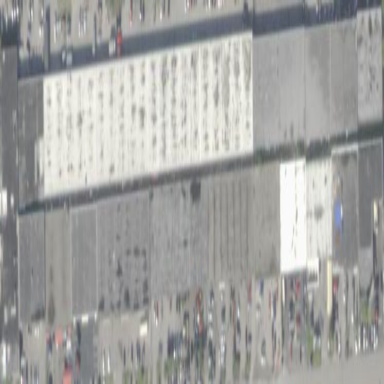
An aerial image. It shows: Commercial building.